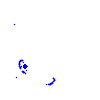
Particle: pion